Question: I'm trying to make a table in HTML using bootstrap. The table consists of 2 columns, the first being a string and the other being an array of strings. Each row has it's border but some rows don't have enough elements so that the border goes across the whole table. Here's a screenshot of what I mean ...

Notice how the lines seperating the rows get cut off when the data ends. How would I get the lines that separate the rows to stretch across the whole table? This is a snipet of my code
'''
<div style="overflow:auto; height:150px; width:75%; margin: 0 auto; margin-top:10px" ng-hide="show1">
<table class="table table-hover" style="width:auto">
<thead>
<tr>
<th>Name</th>
<th style="min-width: 150px">Family Members</th>
</tr>
</thead>
<tbody>
<tr ng-repeat="name in names = (family | nameFilter: searchName)">
<td style="min-width: 150px"><a ng-click="findMe(name.Name)">{{name.Name}}</a></td>
<td style="min-width: 150px" ng-repeat="userName in name.User">{{userName.Name}}</td>
</tr>
</tbody>
</table>
</div>
'''
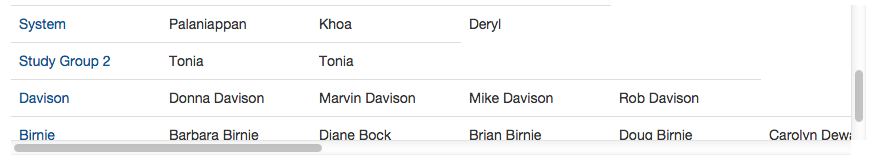
Answer: You may want to look at <URL> to the final '<td>' of the row. That will make it expand to the length of the longest row in the table.
So your '<tbody>' will end up something like this:
'''
<tbody>
<tr>
<td><a href="xxx">First link</a></td>
<td>Name 1</td>
<td>Name 2</td>
<td colspan="200">Name 3</td>
</tr>
<tr>
<td><a href="xxx">Second link</a></td>
<td>Name 1</td>
<td colspan="200">Name 2</td>
</tr>
...
</tbody>
'''